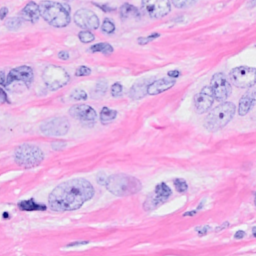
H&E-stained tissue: Breast